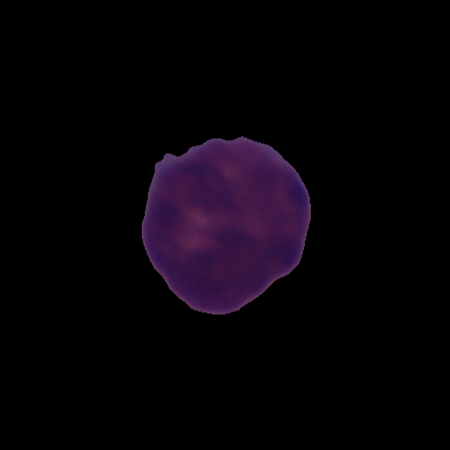
Label: cancer